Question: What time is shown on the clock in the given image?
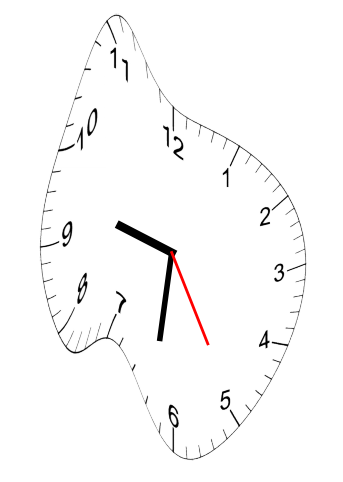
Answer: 09:31:25